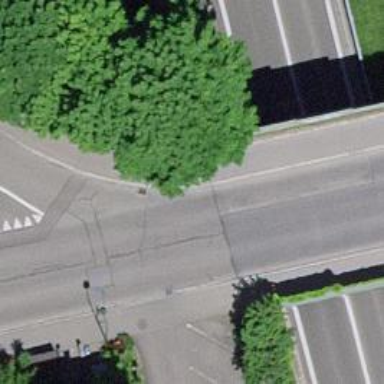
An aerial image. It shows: Residential road.